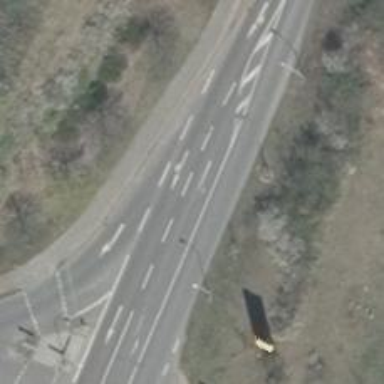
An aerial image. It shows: Secondary road with asphalt surface.